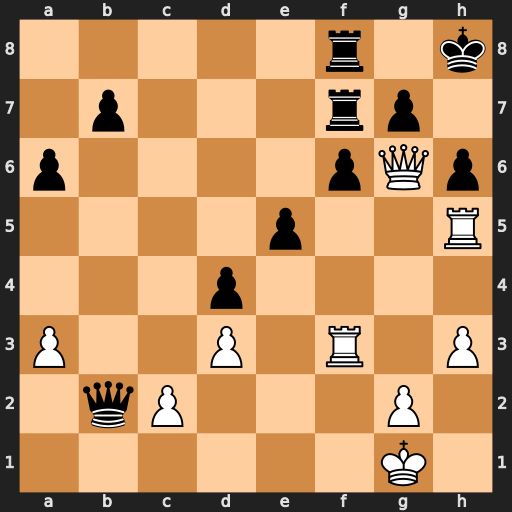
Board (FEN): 5r1k/1p3rp1/p4pQp/4p2R/3p4/P2P1R1P/1qP3P1/6K1
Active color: w
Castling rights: -
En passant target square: -
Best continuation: Rxh6+ gxh6 Qxh6+ Kg8 Rg3+ Rg7 Qxg7#